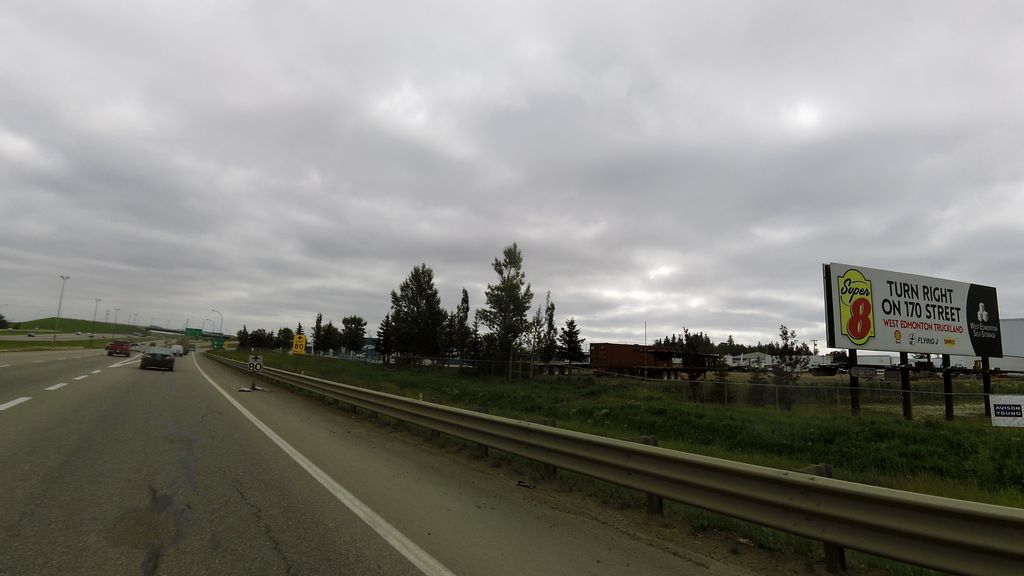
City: edmonton